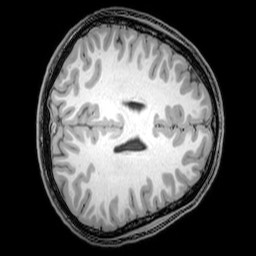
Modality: T1w
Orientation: axial
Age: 21
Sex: male
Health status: healthy
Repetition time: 0.081 s
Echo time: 0.037 s